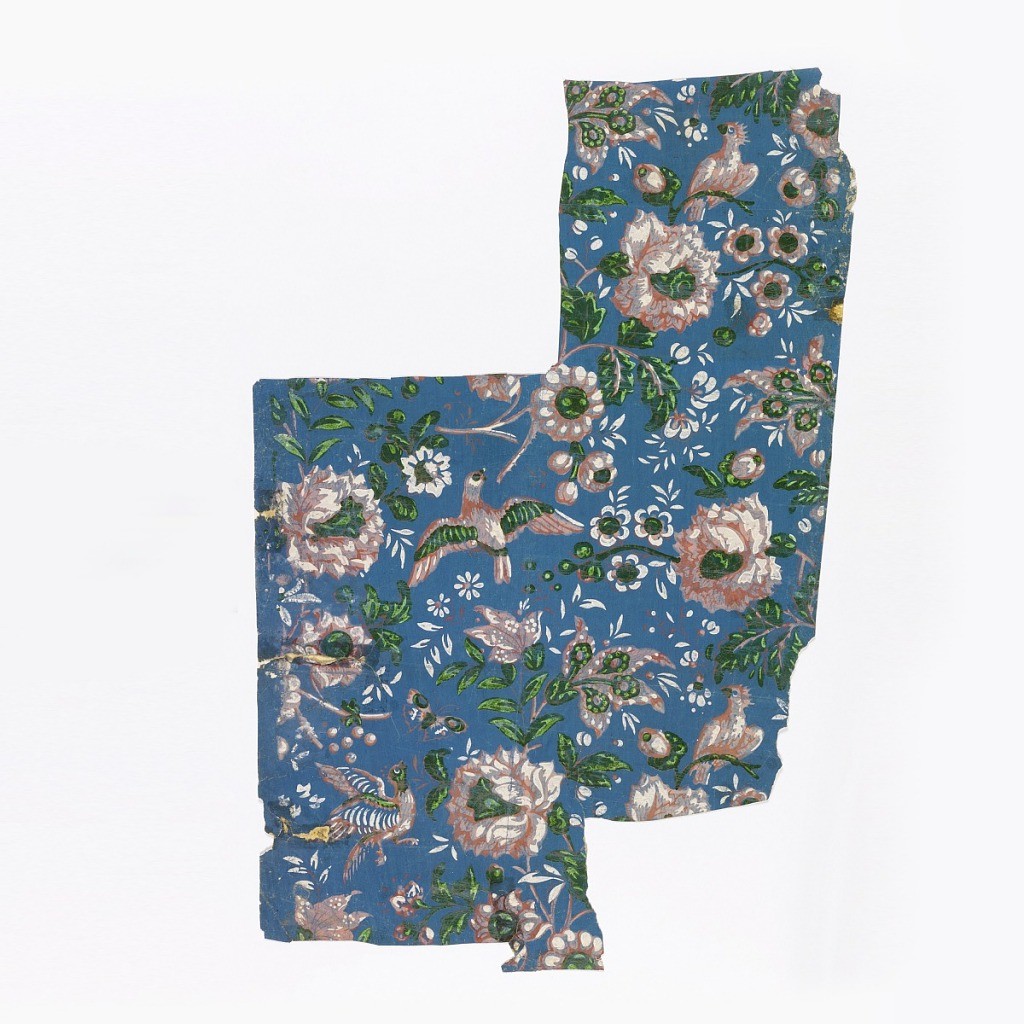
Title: Sidewall
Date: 1825–35
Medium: Block-printed on handmade paper
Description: Paper shows design of flowering stems with flying and perching birds. Border in design of flowers arranged in panels with scrolls. Printed in color on blue ground.